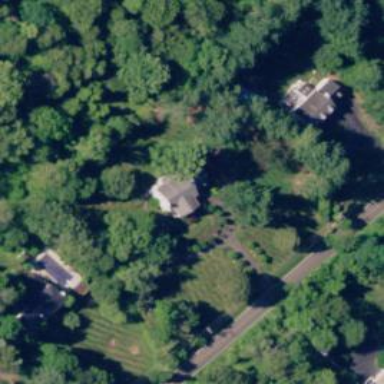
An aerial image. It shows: Driveway service road with building passage tunnel.